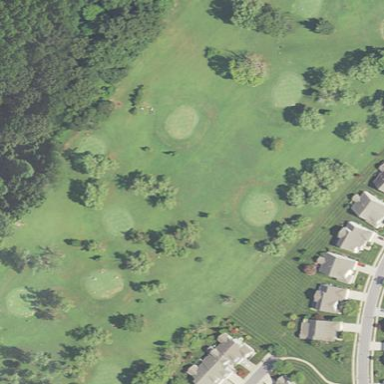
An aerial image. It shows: Golf course surrounded by greenery.